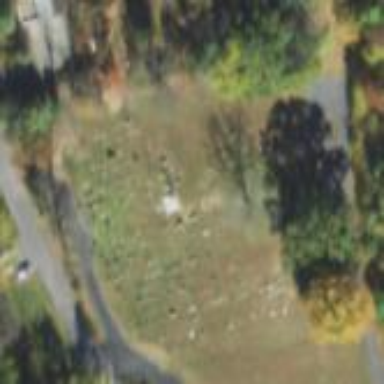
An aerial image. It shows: Cemetery.